Question: I'm trying to workout a <URL>, but I'm stuck with the first step of adding the frameworks in VS2012.

When I try to add 'Xamarin.Android' and 'Xamarin.iOS' framework in a 'PCL' project, it is showing an error
> There is no available functionality that is portable between the
frameworks you have selected
I tried following the steps in this <URL>, but it didn't worked.
Can someone shed some light on this issue.
Thanks.
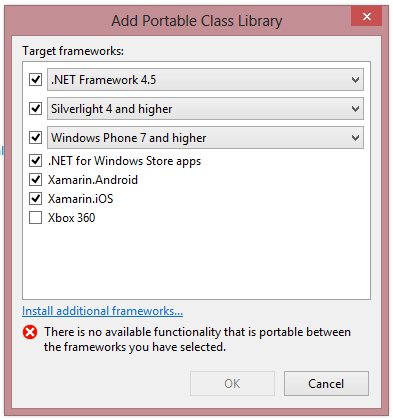
Answer: Recent (mainly good) changes from Microsoft mean that the platforms that can officially be used together is now set to:
- - - - -
To support these try the 3.1.1 release from Mvvmcross - currently available in beta as Try the beta packages - 3.1.1-beta5 - use "include prerelease" in nuget.